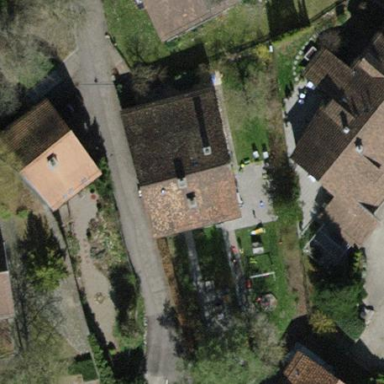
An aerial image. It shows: Gabled house with tiled roof.